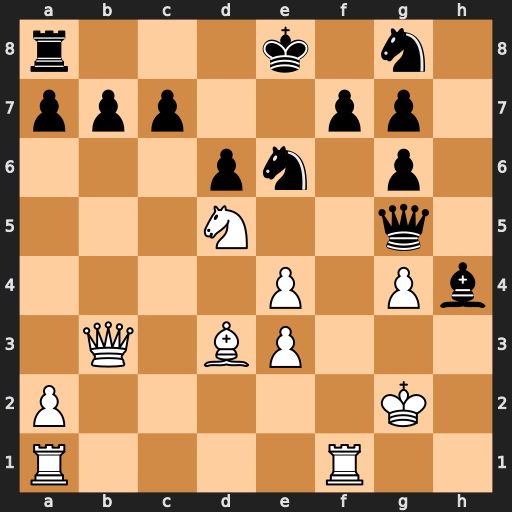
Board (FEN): r3k1n1/ppp2pp1/3pn1p1/3N2q1/4P1Pb/1Q1BP3/P5K1/R4R2
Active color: w
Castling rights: q
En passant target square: -
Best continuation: Nxc7+ Nxc7 Qxf7+ Kd8 Qxg8+